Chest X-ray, AP view. Patient: 65 years old, sex F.
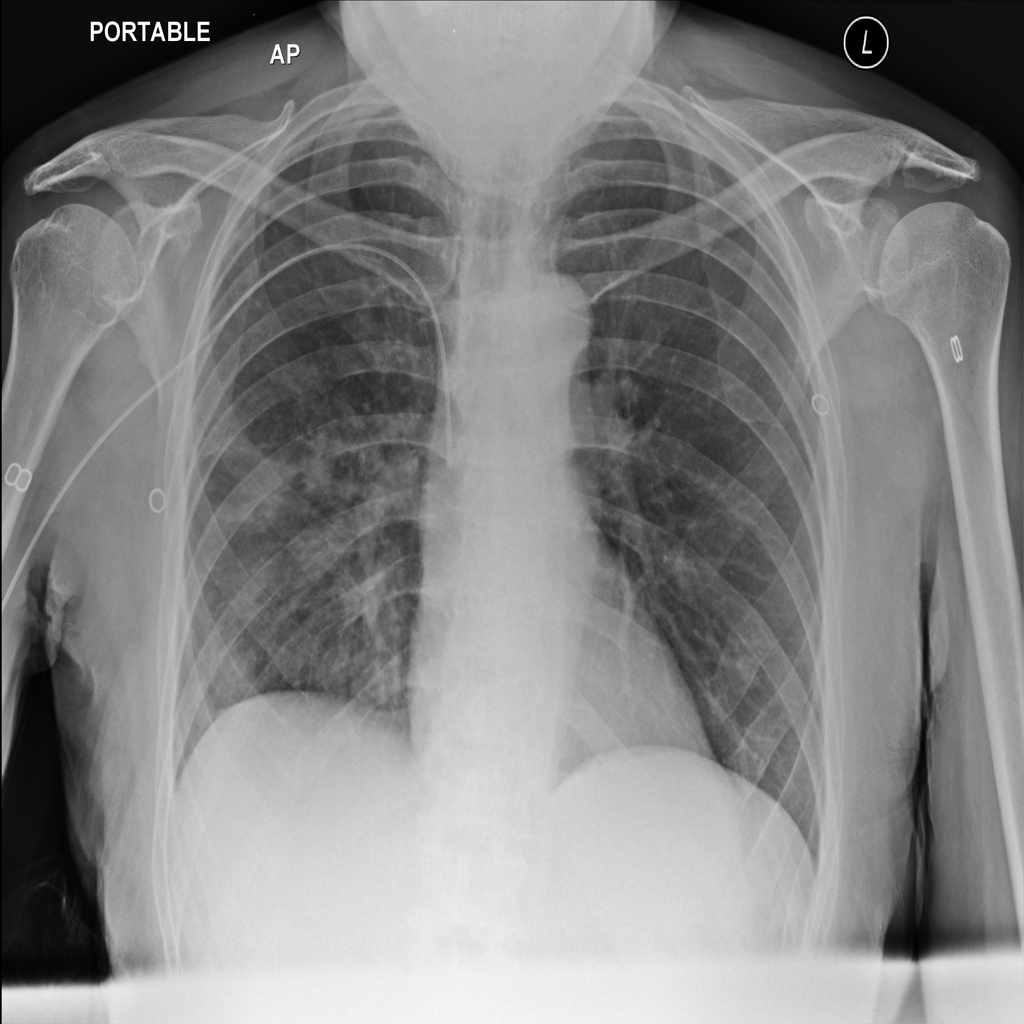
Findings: Infiltration